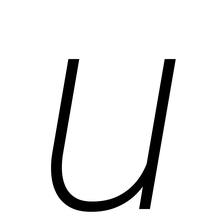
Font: Roboto-Italic_ExtraLight_Italic